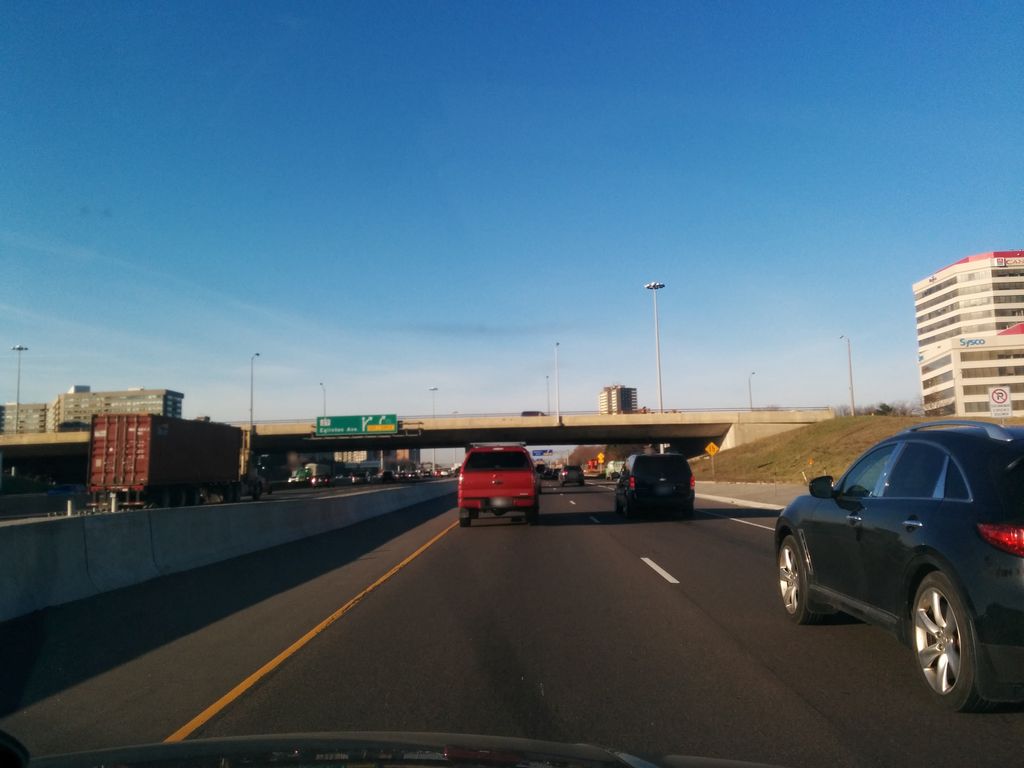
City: toronto